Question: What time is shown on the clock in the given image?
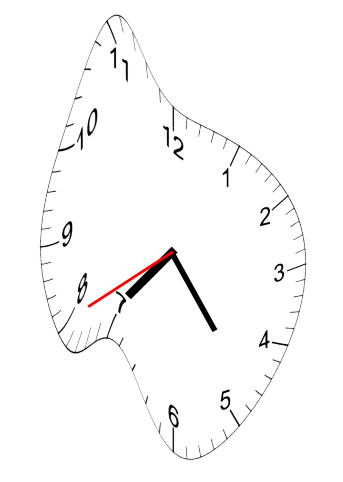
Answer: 07:23:40